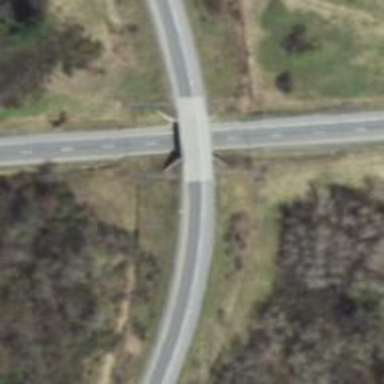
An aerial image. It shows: Trunk_link highway on bridge.